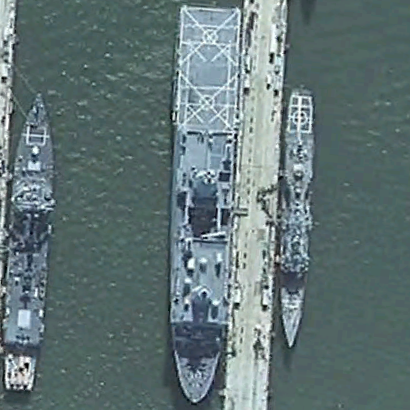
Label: combat